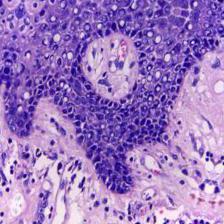
Diagnosis: OSCC